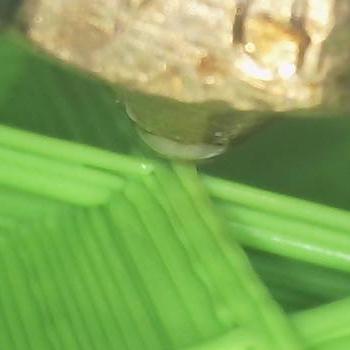
Flow rate: 49%